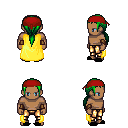
a pixel art fantasy rpg character, male body template, human, dark skin, yellow cape, gold greaves, green ponytail hairstyle, red bandana, leather bracers, black slippers, four views (front, back, left, right), 2x2 character sprite sheet, small pixel art, hard edges, no anti-aliasing